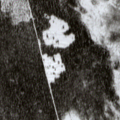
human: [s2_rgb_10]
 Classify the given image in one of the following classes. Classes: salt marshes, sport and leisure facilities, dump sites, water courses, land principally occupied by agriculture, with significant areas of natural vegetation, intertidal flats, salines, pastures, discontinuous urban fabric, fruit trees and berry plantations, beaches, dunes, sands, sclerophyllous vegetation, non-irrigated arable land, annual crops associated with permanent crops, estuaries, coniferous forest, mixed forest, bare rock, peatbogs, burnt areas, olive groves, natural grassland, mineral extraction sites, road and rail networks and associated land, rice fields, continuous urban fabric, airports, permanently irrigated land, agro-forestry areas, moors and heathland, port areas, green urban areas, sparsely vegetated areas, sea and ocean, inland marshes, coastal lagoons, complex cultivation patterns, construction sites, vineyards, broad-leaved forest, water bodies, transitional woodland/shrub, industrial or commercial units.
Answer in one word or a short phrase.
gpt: coniferous forest, transitional woodland/shrub, peatbogs